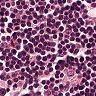
Metastatic tissue present: no